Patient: sex F, age 38
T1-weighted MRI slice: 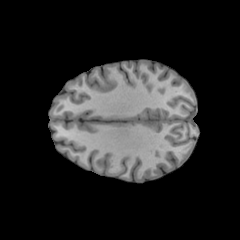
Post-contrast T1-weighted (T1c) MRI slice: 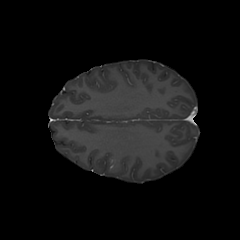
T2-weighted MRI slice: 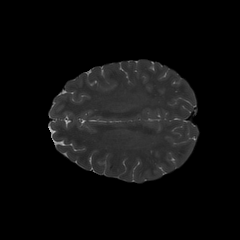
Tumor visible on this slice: no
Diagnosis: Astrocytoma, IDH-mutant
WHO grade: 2